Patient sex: M
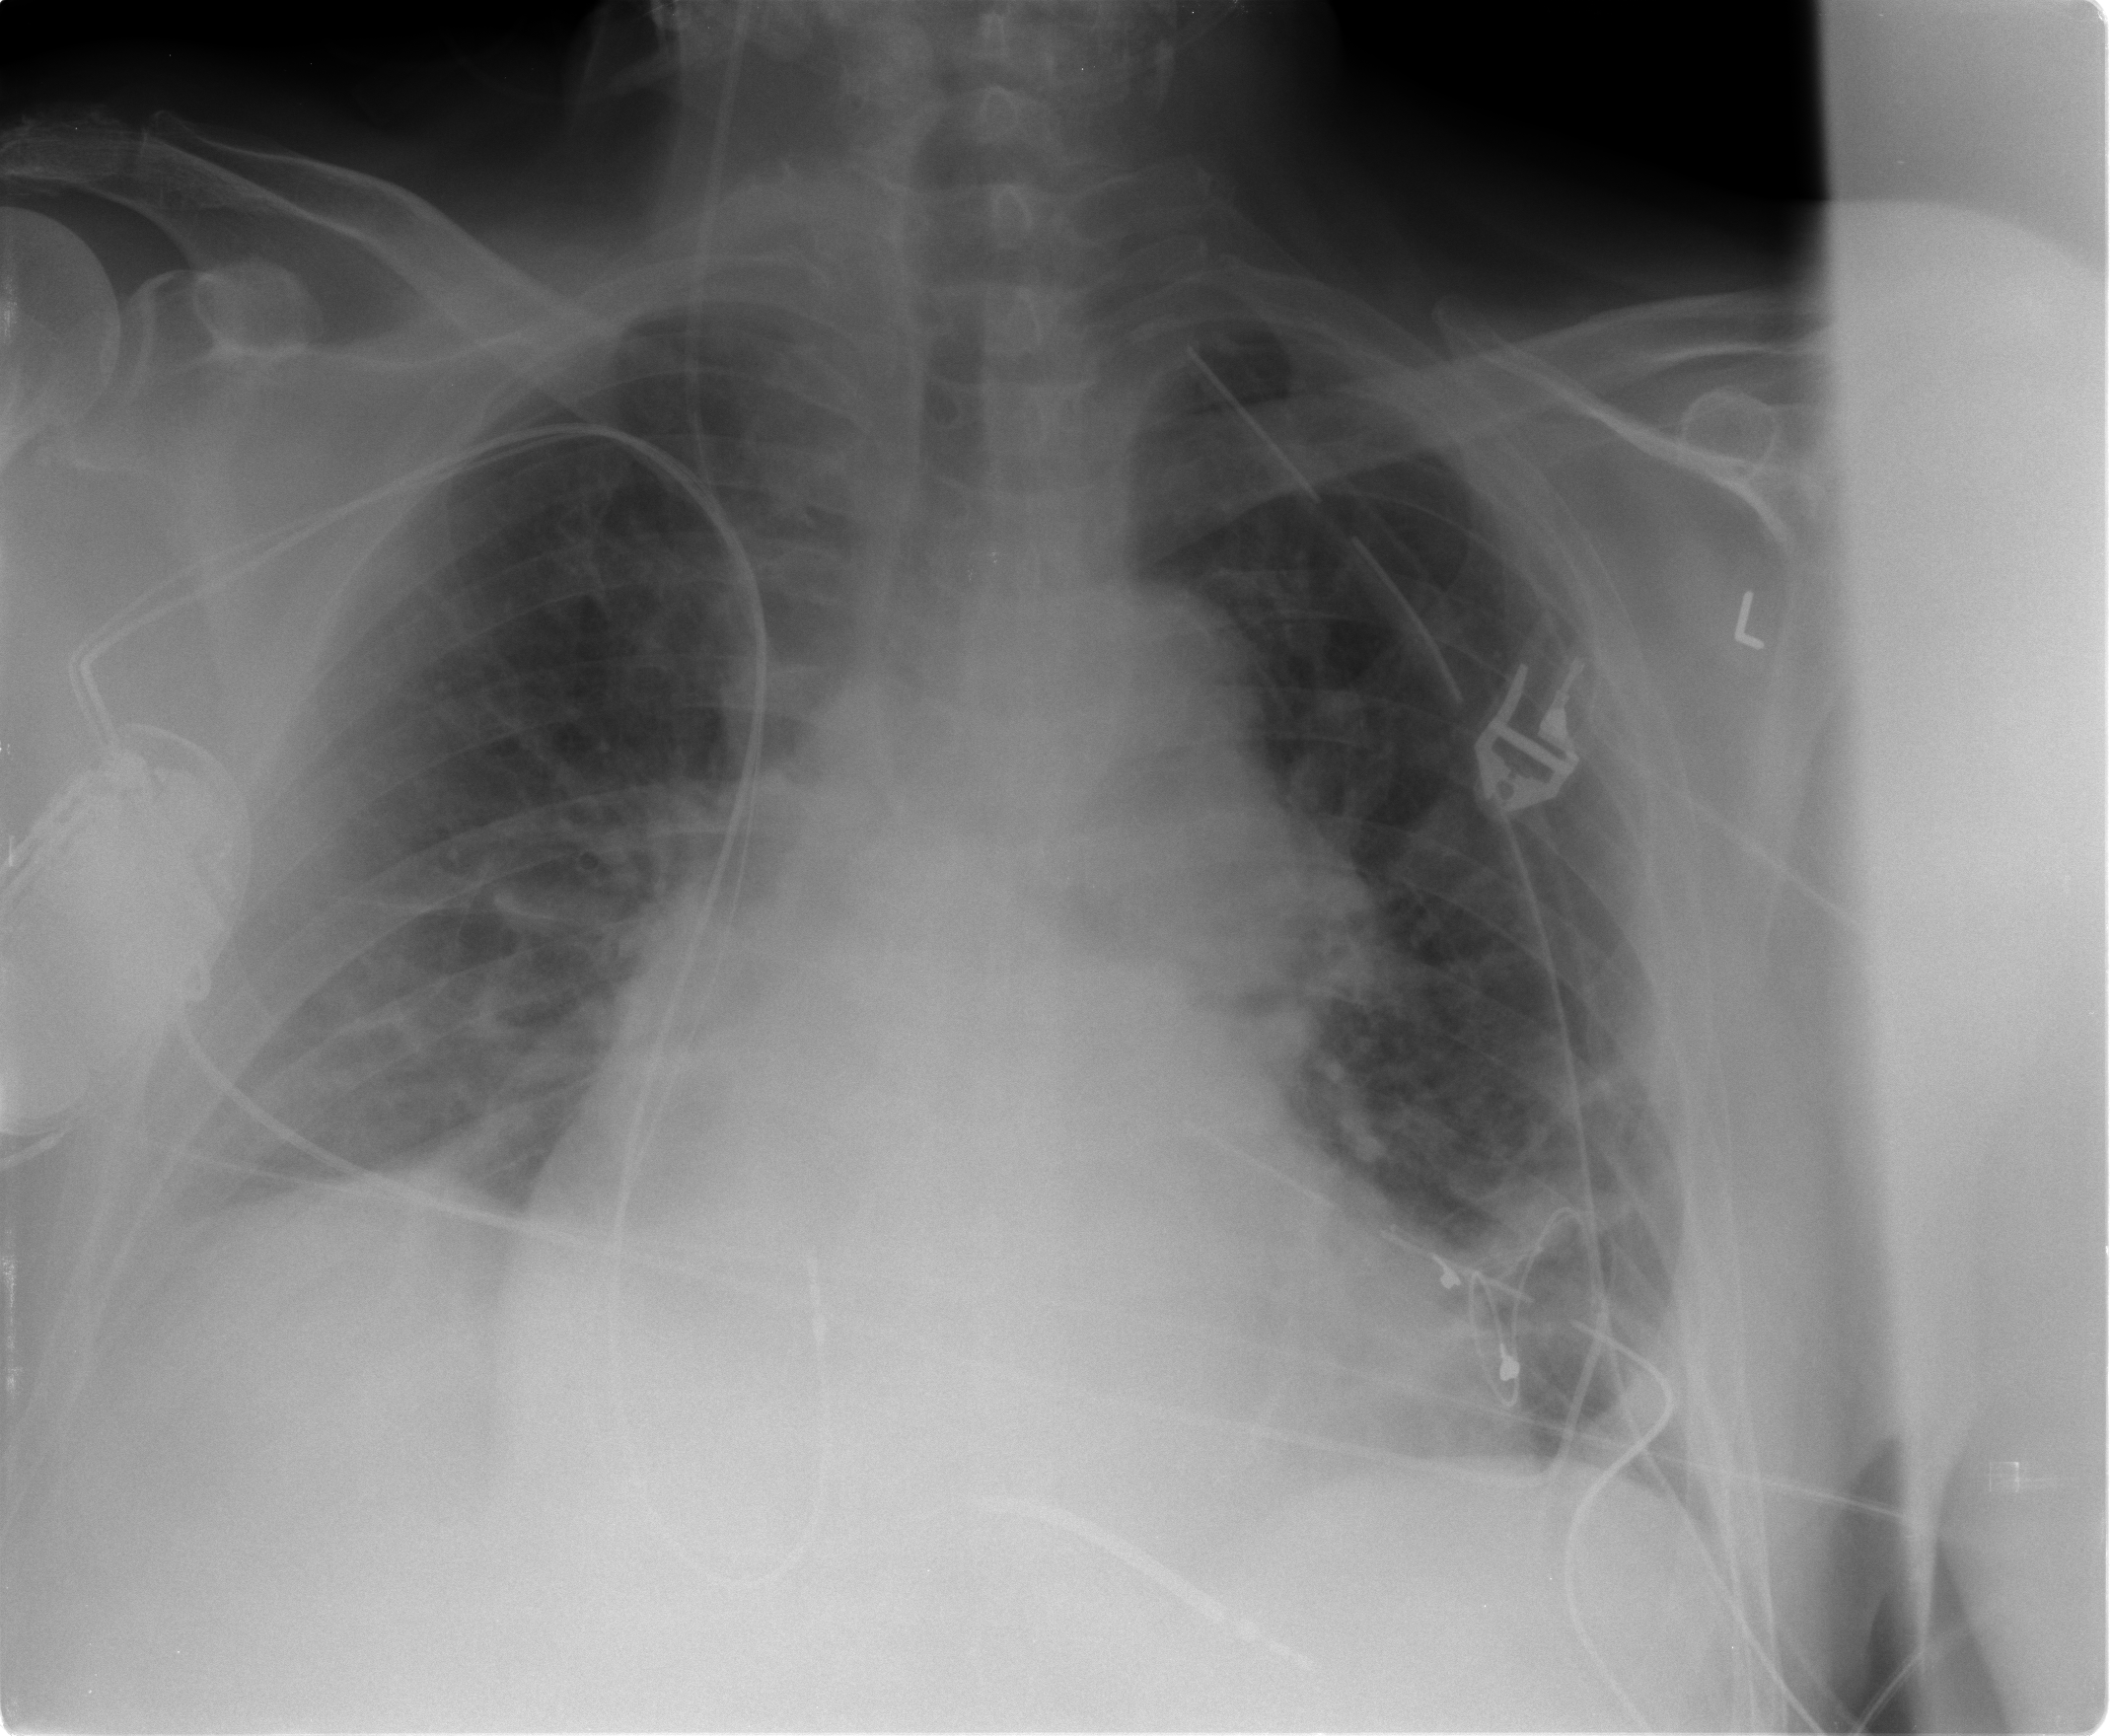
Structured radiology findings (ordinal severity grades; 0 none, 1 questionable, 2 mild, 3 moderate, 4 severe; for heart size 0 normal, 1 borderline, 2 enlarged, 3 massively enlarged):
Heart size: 2
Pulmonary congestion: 2
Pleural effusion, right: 1
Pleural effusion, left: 0
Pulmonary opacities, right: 1
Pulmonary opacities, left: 0
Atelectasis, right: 2
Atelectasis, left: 2